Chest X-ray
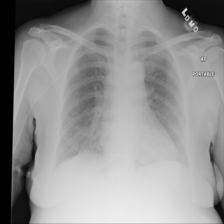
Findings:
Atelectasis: negative
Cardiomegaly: negative
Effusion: negative
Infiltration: negative
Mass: negative
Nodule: negative
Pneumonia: negative
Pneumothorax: negative
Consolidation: negative
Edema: negative
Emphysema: negative
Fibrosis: negative
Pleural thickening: negative
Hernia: negative